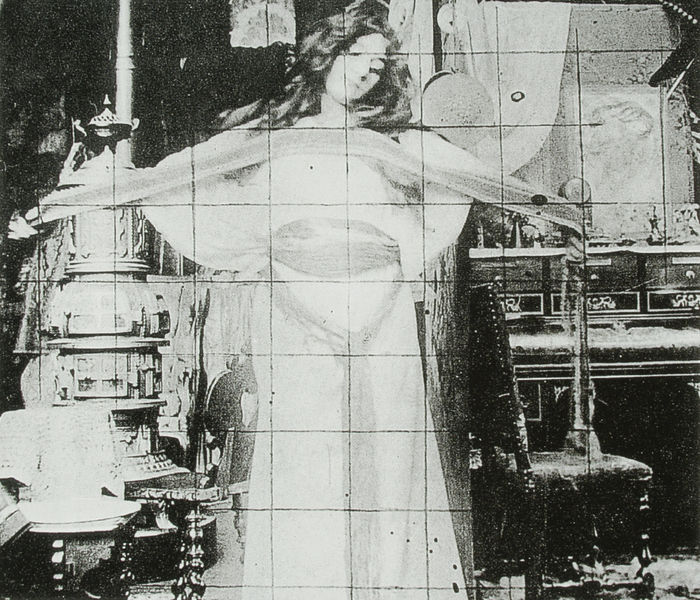
Titel: Vorlage für die Titelseite von "Cloches de Noel et de Paques"
Künstler: Alfons Mucha
Schlagwörter: kopf, weiß, mädchen, braun, fenster, frau, geste, grau, hell, hintergrund, holz, hut, kleid, licht, mund, schwarz, stuhl, stühle, säule, tisch, zeichnung, dame, gürtel, schleier, karo, rock, schachbrett, tanz, arme, augen, band, gesicht, trauer, bild, möbel, spiegel, vorhang, gitter, boden, gewand, haare, tänzerin, kamin, ofen, turm, engel, statue, beine, schärpe, bilder, kommode, schreibtisch, modell, linien, chair, column, cushion, white, women, black, chairs, dick, dress, face, gardine, grey, hair, lady, old, portrait, robe, room, table, weiblich, wohnung, woman, klavier, atelier, uhr, gown, mirror, picture, schublade, nieten, schwanger, drapierung, geschlossen, geneigt, collage, leuchten, foto, fotografie, photographie, kreuz, linie, traum, schwarzweiß, scherpe, fragment, karton, quadrate, schubladen, schminktisch, stul, stuhlbeine, vordergund, girl, head, death, eyes, sash, zentrum, heilige, samowar, sekretär, erleuchtung, globus, black and white, scarf, kästchen, viereck, netz, weben, desk, photo, installation, raster, anmutig, drapery, victorian, monument, human, drechsel, arms, instrument, fireplace, teile, square, statues, study, squares, gitternetz, circle, cloth, lieblich, tsich, dresser, long hair, geräte, weißes kleid, montage, rakete, puzzle, trance, grid, dance, dancer, dancing, standing, body, photograph, kaminofen, ofeb, scachbrett, schal, nail, pole, tiles, weberin, kartierung, boudoir, hypnose, machine, white dress, wife, pipe, piano, arme ausgebreitet, industrial revolution, office, white woman, belly, oven, tied, graph, vintage, vanity, pure, blakc and white, fotography, stove, kabinne, caucasian, spread, handel, typewriter, compilation, t\women, tird, typeqriter, woodstove, armsoutstretched, photogtaph